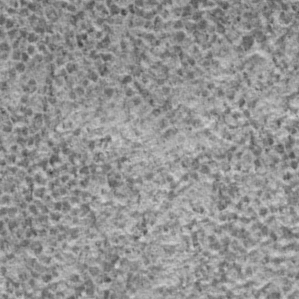
Label: frost